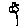
Label: flower